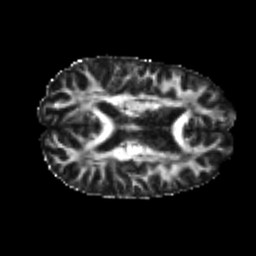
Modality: FA
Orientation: axial
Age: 21
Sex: male
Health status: healthy
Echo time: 0.074 s